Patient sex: M
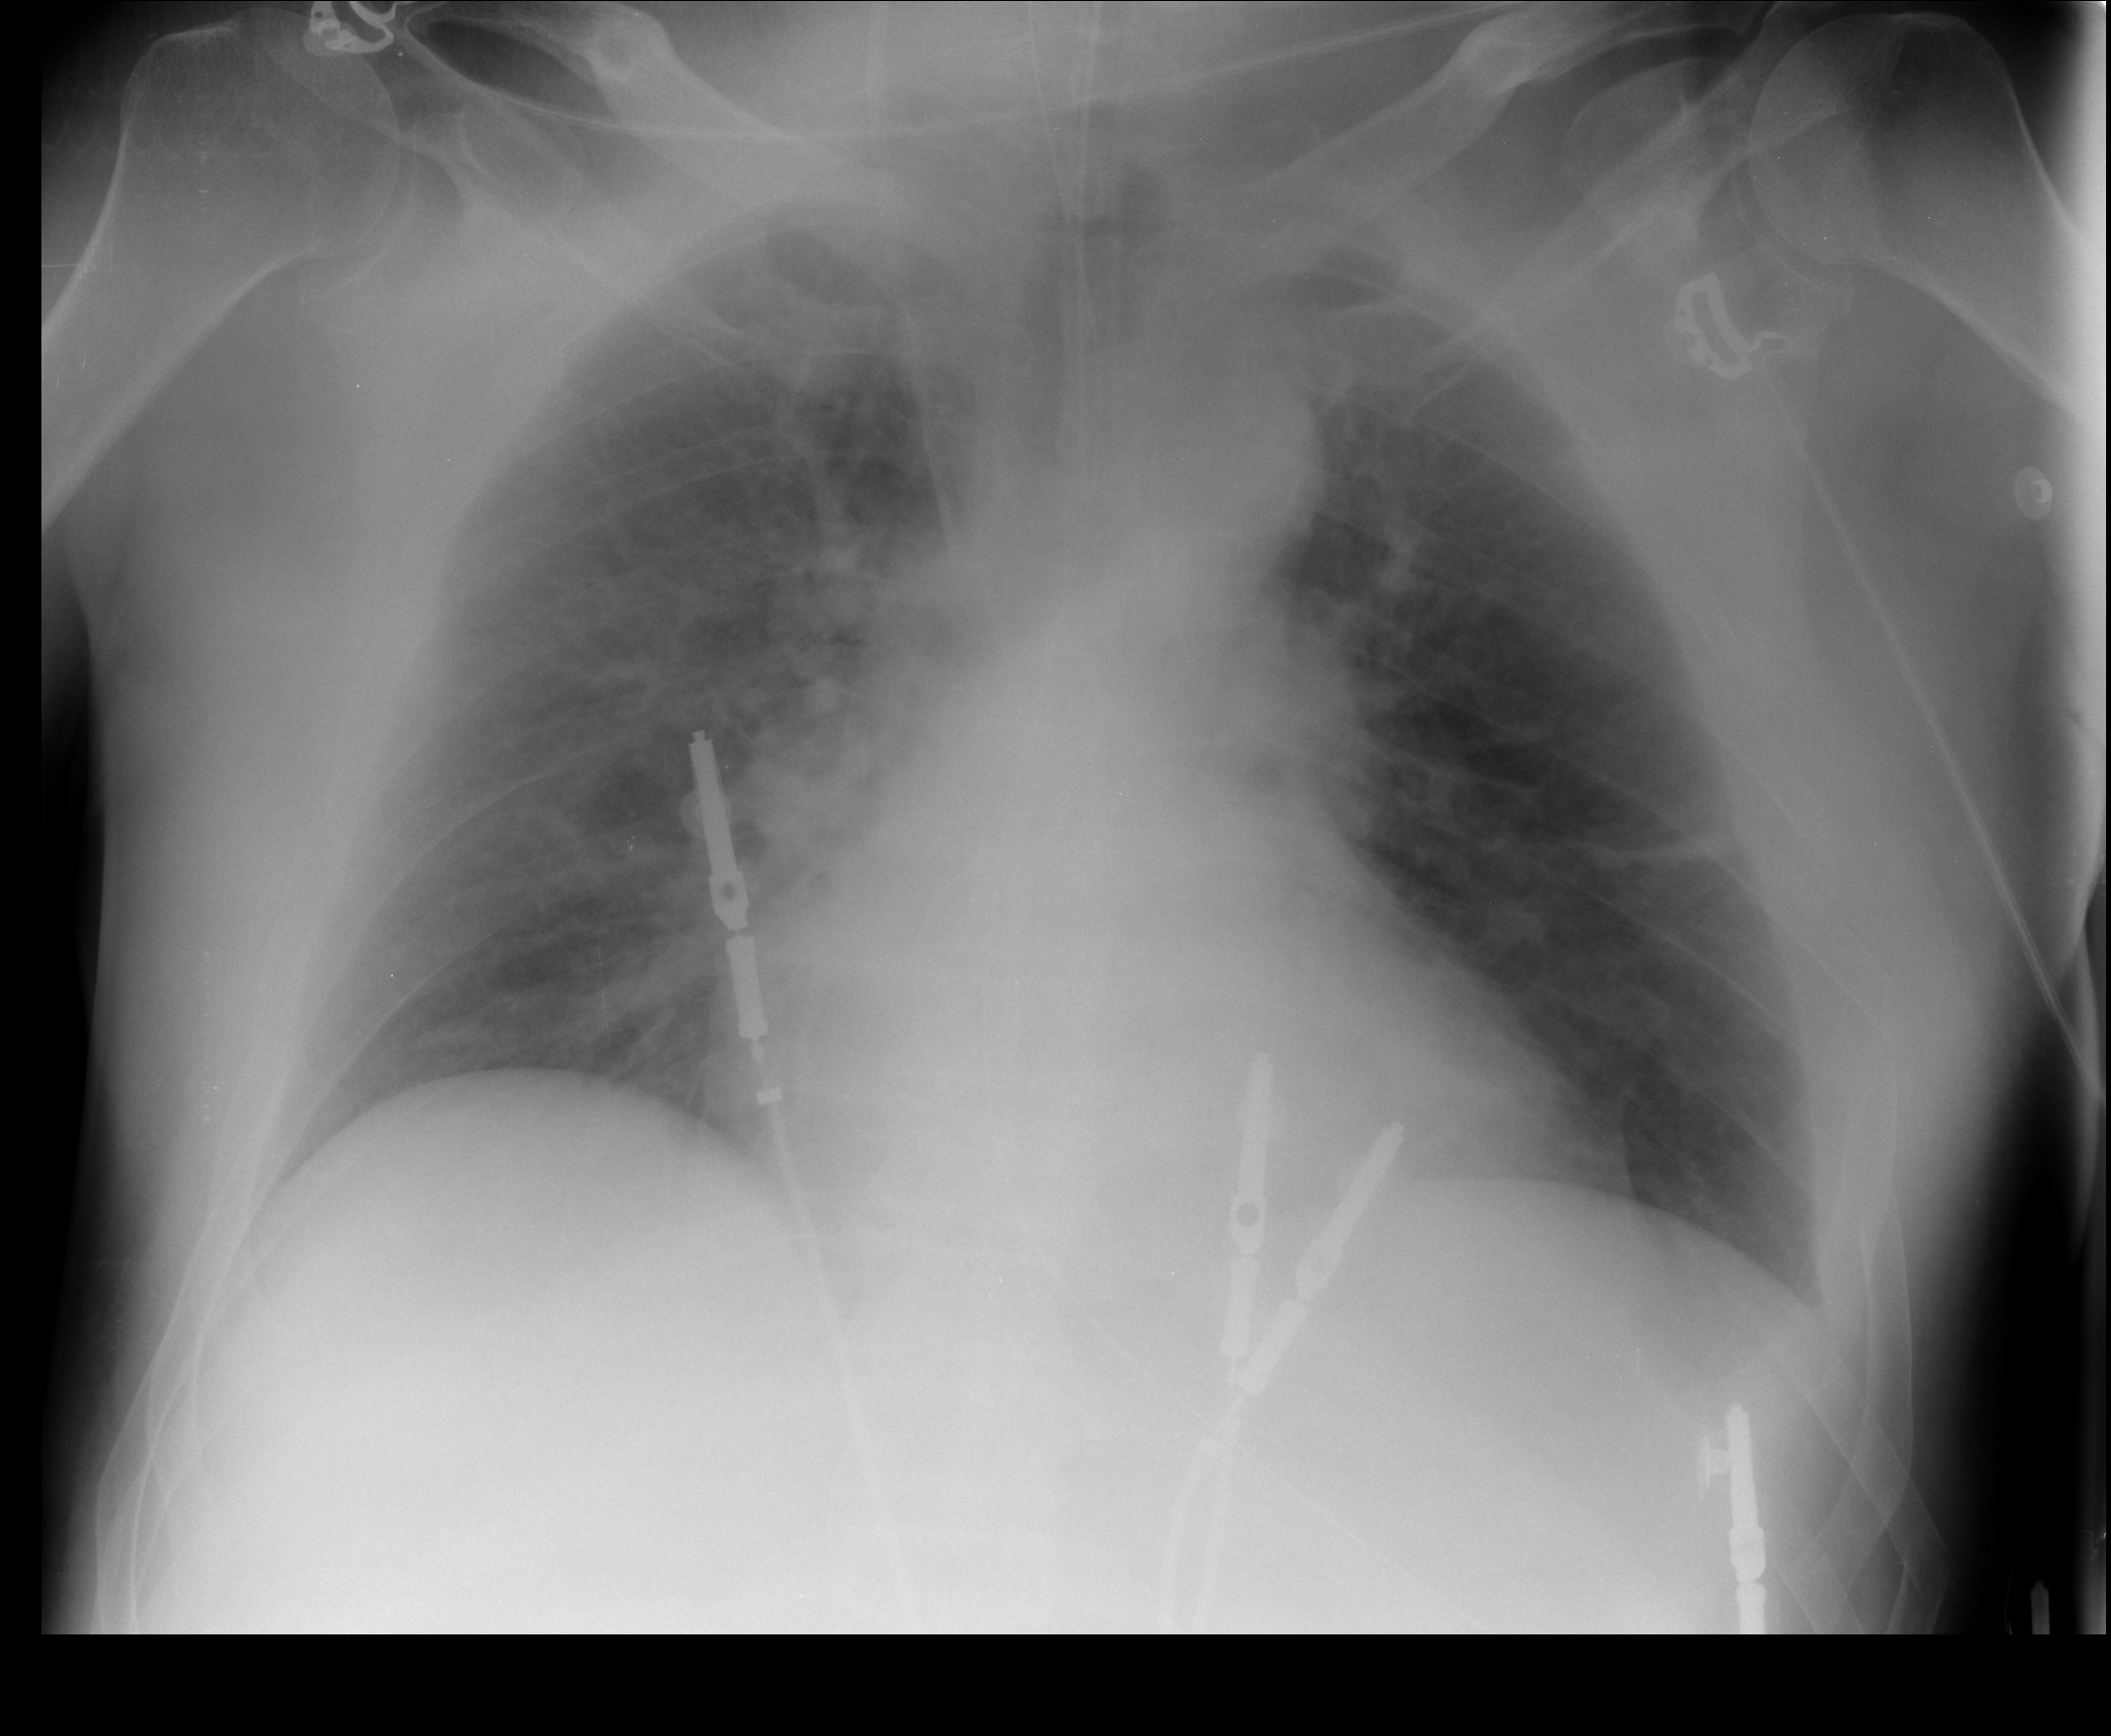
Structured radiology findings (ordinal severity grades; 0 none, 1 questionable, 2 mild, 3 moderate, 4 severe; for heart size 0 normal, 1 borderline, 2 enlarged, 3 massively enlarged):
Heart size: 2
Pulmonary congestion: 2
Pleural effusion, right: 0
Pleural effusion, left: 2
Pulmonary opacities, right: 3
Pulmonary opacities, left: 2
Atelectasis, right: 2
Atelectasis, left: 2